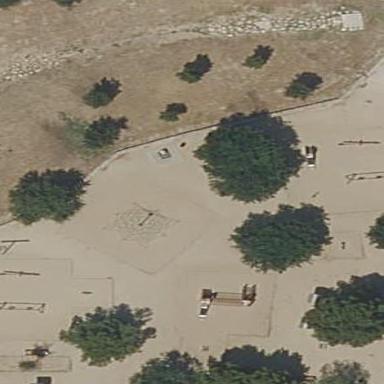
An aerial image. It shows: Playground area for leisure land.